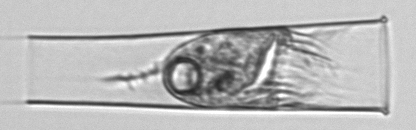
Label: Eutintinnus